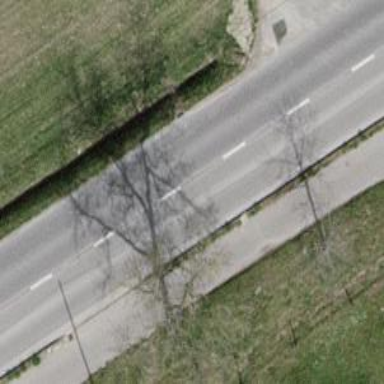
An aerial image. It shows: Bus stop with designated public transport stop position.